Here is the time-frequency (STFT) view of a rotor kit's vibration measurement. Determine the machine's mechanical condition. Answer with exactly one of: normal, misalignment, unbalance, looseness.
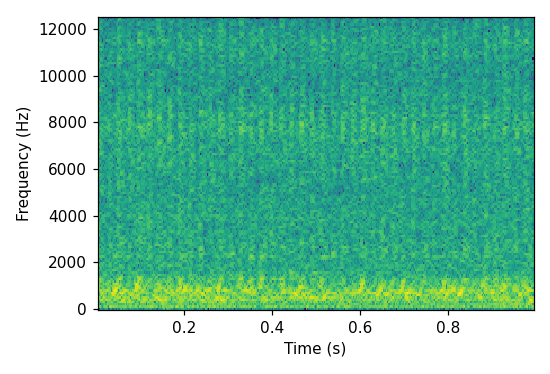
Answer: misalignment